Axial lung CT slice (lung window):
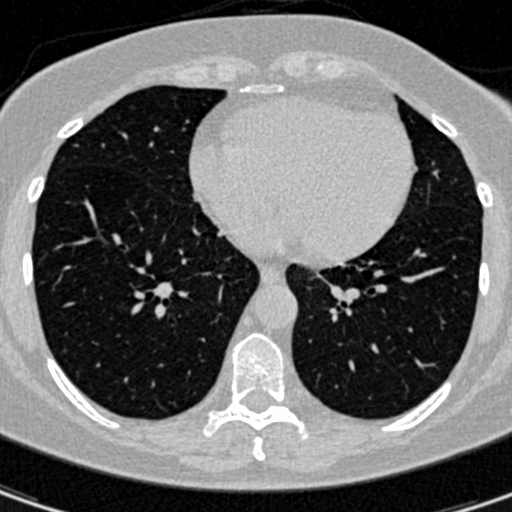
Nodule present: no